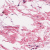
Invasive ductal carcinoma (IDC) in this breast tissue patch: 0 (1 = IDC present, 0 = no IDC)